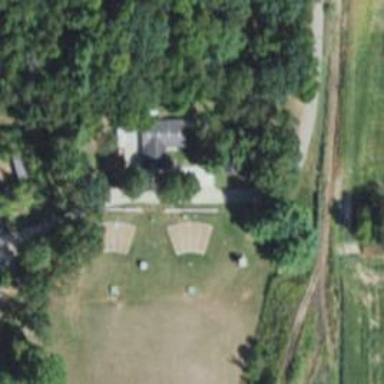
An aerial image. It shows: Shooting ground designated for leisure land activities.